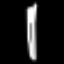
Label: fork